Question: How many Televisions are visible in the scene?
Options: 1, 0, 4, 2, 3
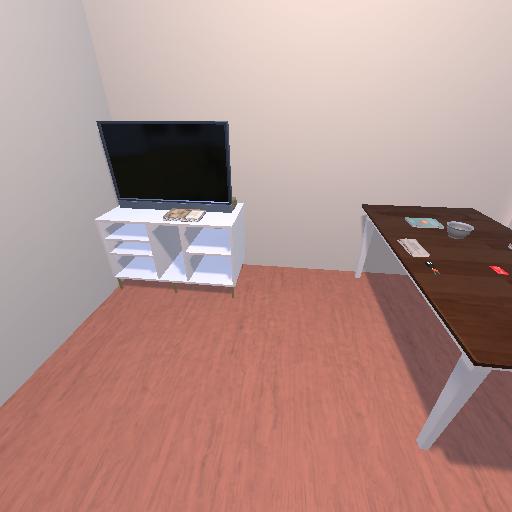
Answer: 1